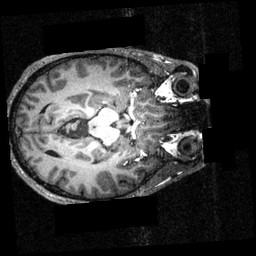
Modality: T1w
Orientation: axial
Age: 20
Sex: male
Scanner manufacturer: siemens
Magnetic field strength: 3.951 T
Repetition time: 1.5 s
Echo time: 0.00335 s